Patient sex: F
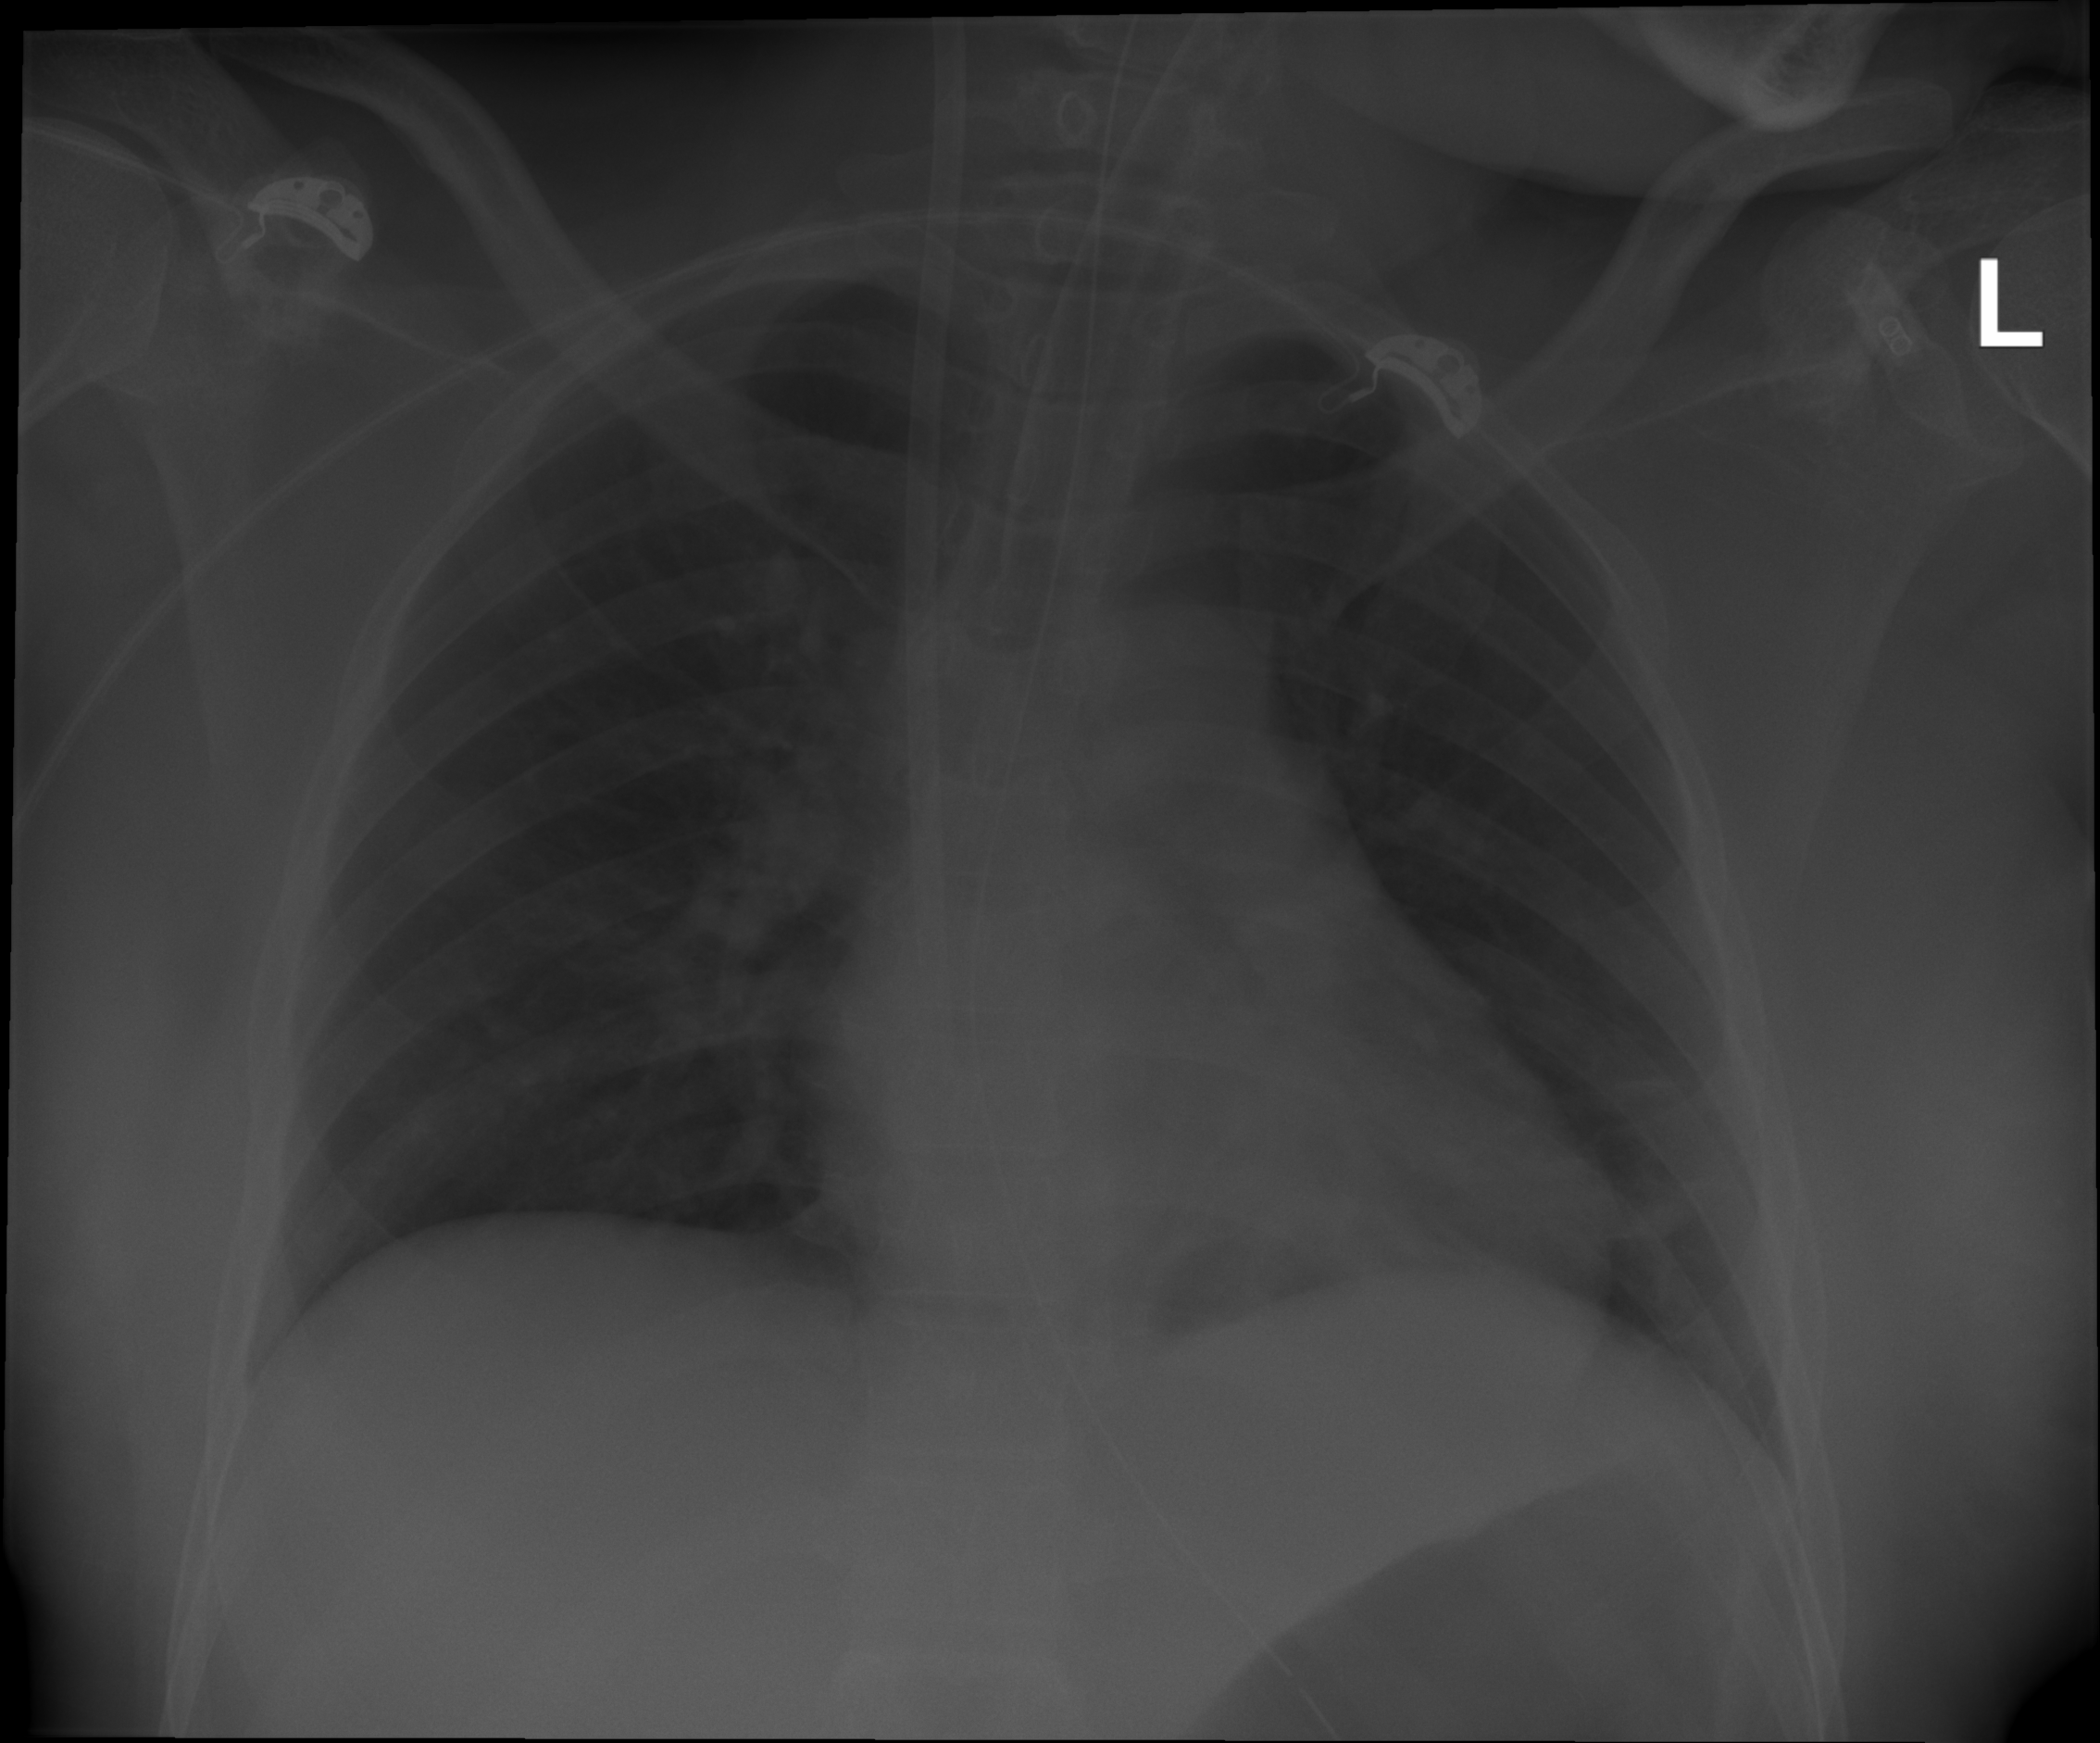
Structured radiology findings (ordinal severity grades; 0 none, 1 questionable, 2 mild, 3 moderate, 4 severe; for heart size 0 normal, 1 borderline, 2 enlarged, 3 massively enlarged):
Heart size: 0
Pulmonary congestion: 0
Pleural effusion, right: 0
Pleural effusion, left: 0
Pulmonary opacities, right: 0
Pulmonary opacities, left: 0
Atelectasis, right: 0
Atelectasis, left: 2